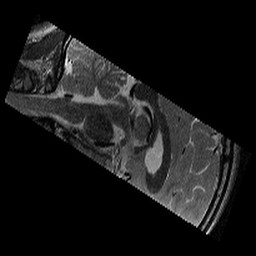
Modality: T2w
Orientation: sagittal
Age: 13
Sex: female
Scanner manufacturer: siemens
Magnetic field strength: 3 T
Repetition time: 9.23 s
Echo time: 0.067 s